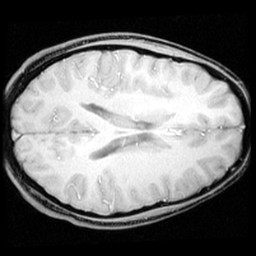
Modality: inplaneT1
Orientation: axial
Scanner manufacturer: ge
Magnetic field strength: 3 T
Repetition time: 0.25 s
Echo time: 0.0036 s